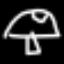
Label: mushroom